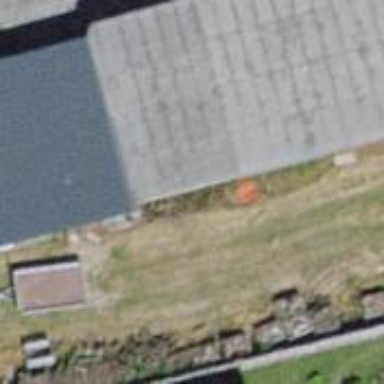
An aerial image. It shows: Shed.